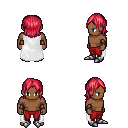
a pixel art fantasy rpg character, male body template, human, dark skin, white cape, red pants, ruby red long bangs hairstyle, leather bracers, metal boots, four views (front, back, left, right), 2x2 character sprite sheet, small pixel art, hard edges, no anti-aliasing